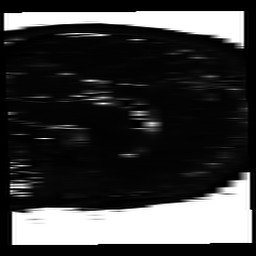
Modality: T2map
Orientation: sagittal
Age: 36
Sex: female
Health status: ill